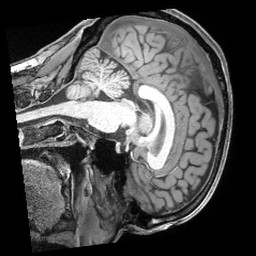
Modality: T1w
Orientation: sagittal
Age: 46
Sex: male
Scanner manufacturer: siemens
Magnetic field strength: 3 T
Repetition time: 2.4 s
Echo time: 0.00195 s